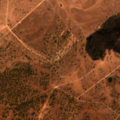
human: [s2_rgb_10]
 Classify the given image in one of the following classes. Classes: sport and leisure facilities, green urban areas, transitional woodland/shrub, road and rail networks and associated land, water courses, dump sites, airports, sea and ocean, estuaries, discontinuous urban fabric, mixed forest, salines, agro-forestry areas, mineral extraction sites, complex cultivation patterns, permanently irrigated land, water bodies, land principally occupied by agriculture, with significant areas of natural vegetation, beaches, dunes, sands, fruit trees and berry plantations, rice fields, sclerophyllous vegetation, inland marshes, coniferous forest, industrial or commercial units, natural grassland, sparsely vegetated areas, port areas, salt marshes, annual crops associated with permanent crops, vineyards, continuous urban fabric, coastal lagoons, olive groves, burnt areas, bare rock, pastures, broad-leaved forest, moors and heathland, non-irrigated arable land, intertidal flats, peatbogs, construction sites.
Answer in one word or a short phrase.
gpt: pastures, agro-forestry areas